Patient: sex M, age 74
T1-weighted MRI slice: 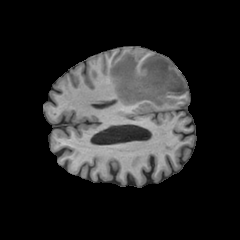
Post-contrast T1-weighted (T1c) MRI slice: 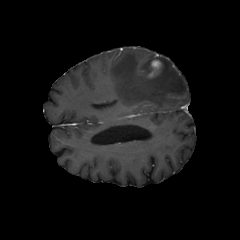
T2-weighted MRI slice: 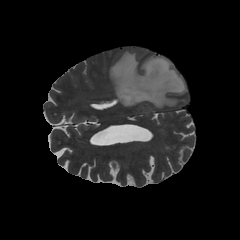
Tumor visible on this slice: yes
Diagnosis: Glioblastoma, IDH-wildtype
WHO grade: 4